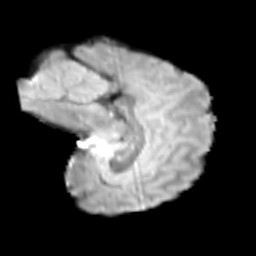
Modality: T2w
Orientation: sagittal
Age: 13
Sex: male
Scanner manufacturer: siemens
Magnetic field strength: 3 T
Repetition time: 3.8 s
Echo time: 0.07 s